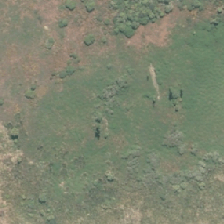
Land cover: broadleaved_indigenous_hardwood